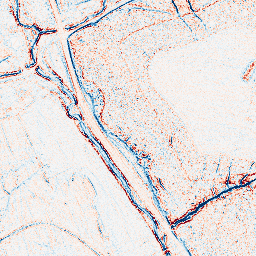
Category: edge_preserving
Decomposition family: bilateral
Decomposition parameters: d: 5
sigma_color: 25
sigma_space: 150
Upsampling method: bicubic_16x
Upsampling parameters: scale: 16
Upsampling scale: 16